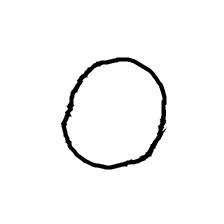
Shape: circle